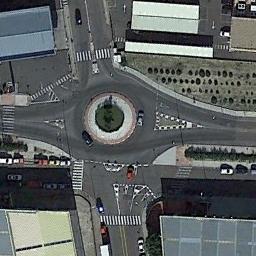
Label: roundabout